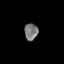
Tissue: lung
Cell type: Myeloid cells
Senescence score: 0.216
Nuclear area (px): 219
Mean DAPI intensity: 123.566